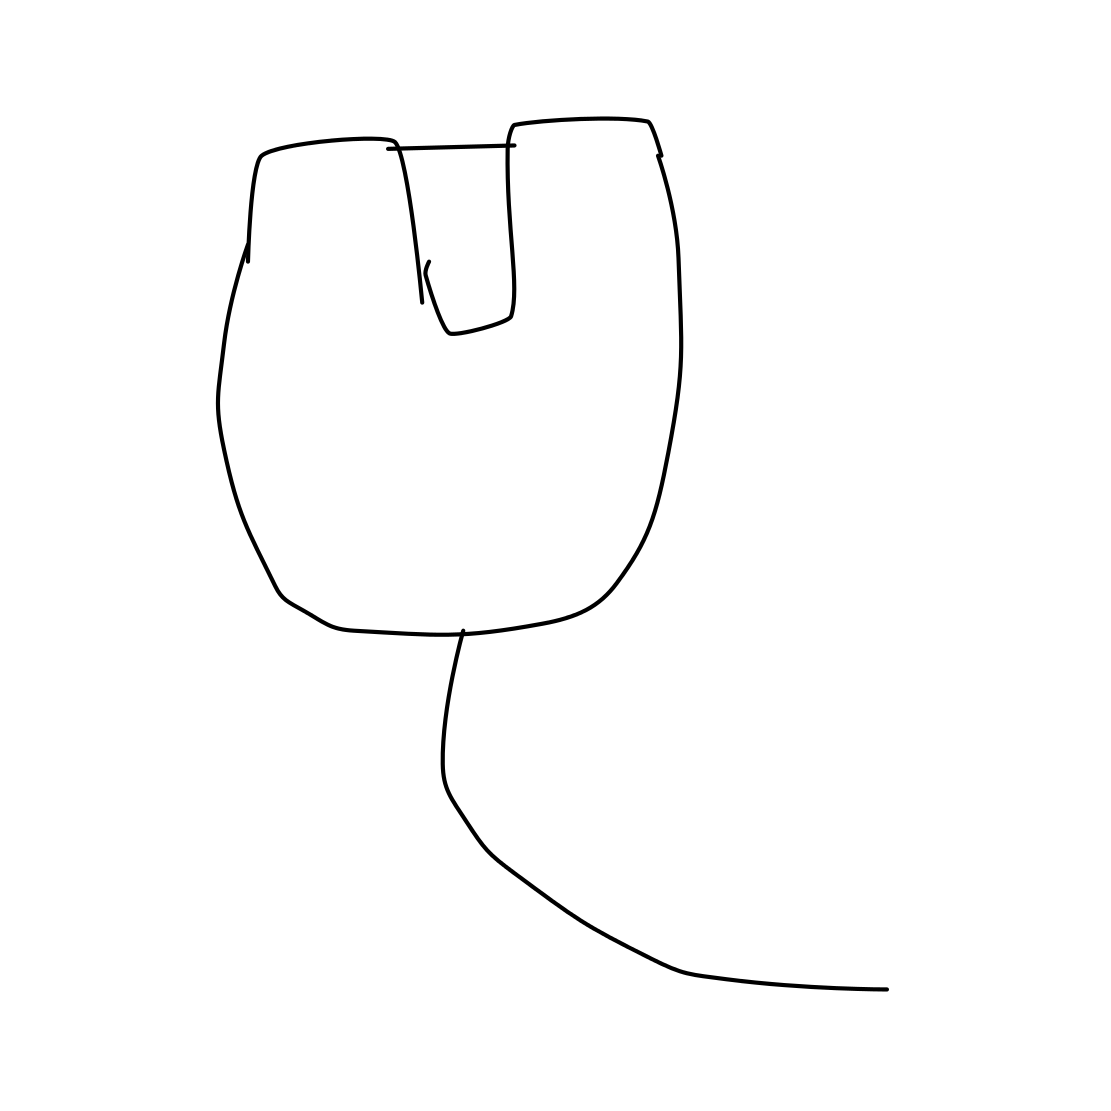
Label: computer-mouse